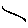
Label: line